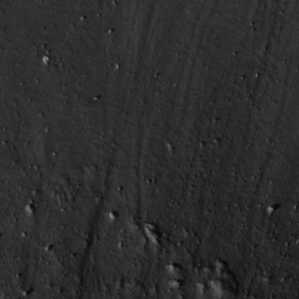
Label: non_frost